Question: Given a description of the three-view drawing of a solid figure, find the maximum number of small cubes that the solid figure can be composed of when the three-view constraints are met.
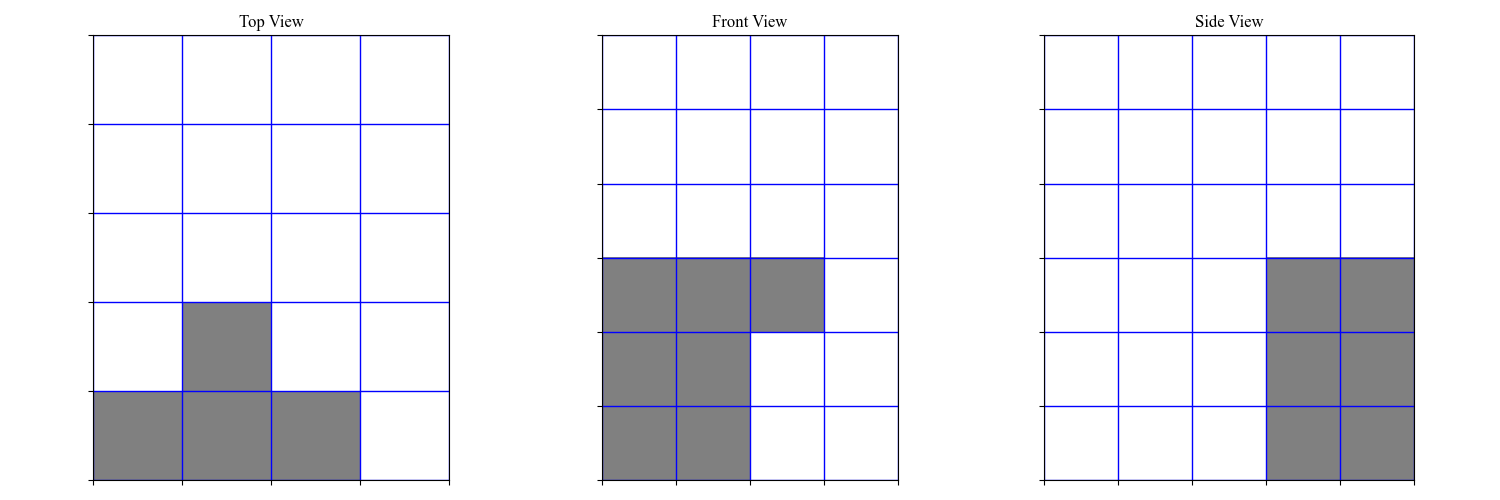
Answer: 10